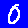
Digit: 0